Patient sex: M
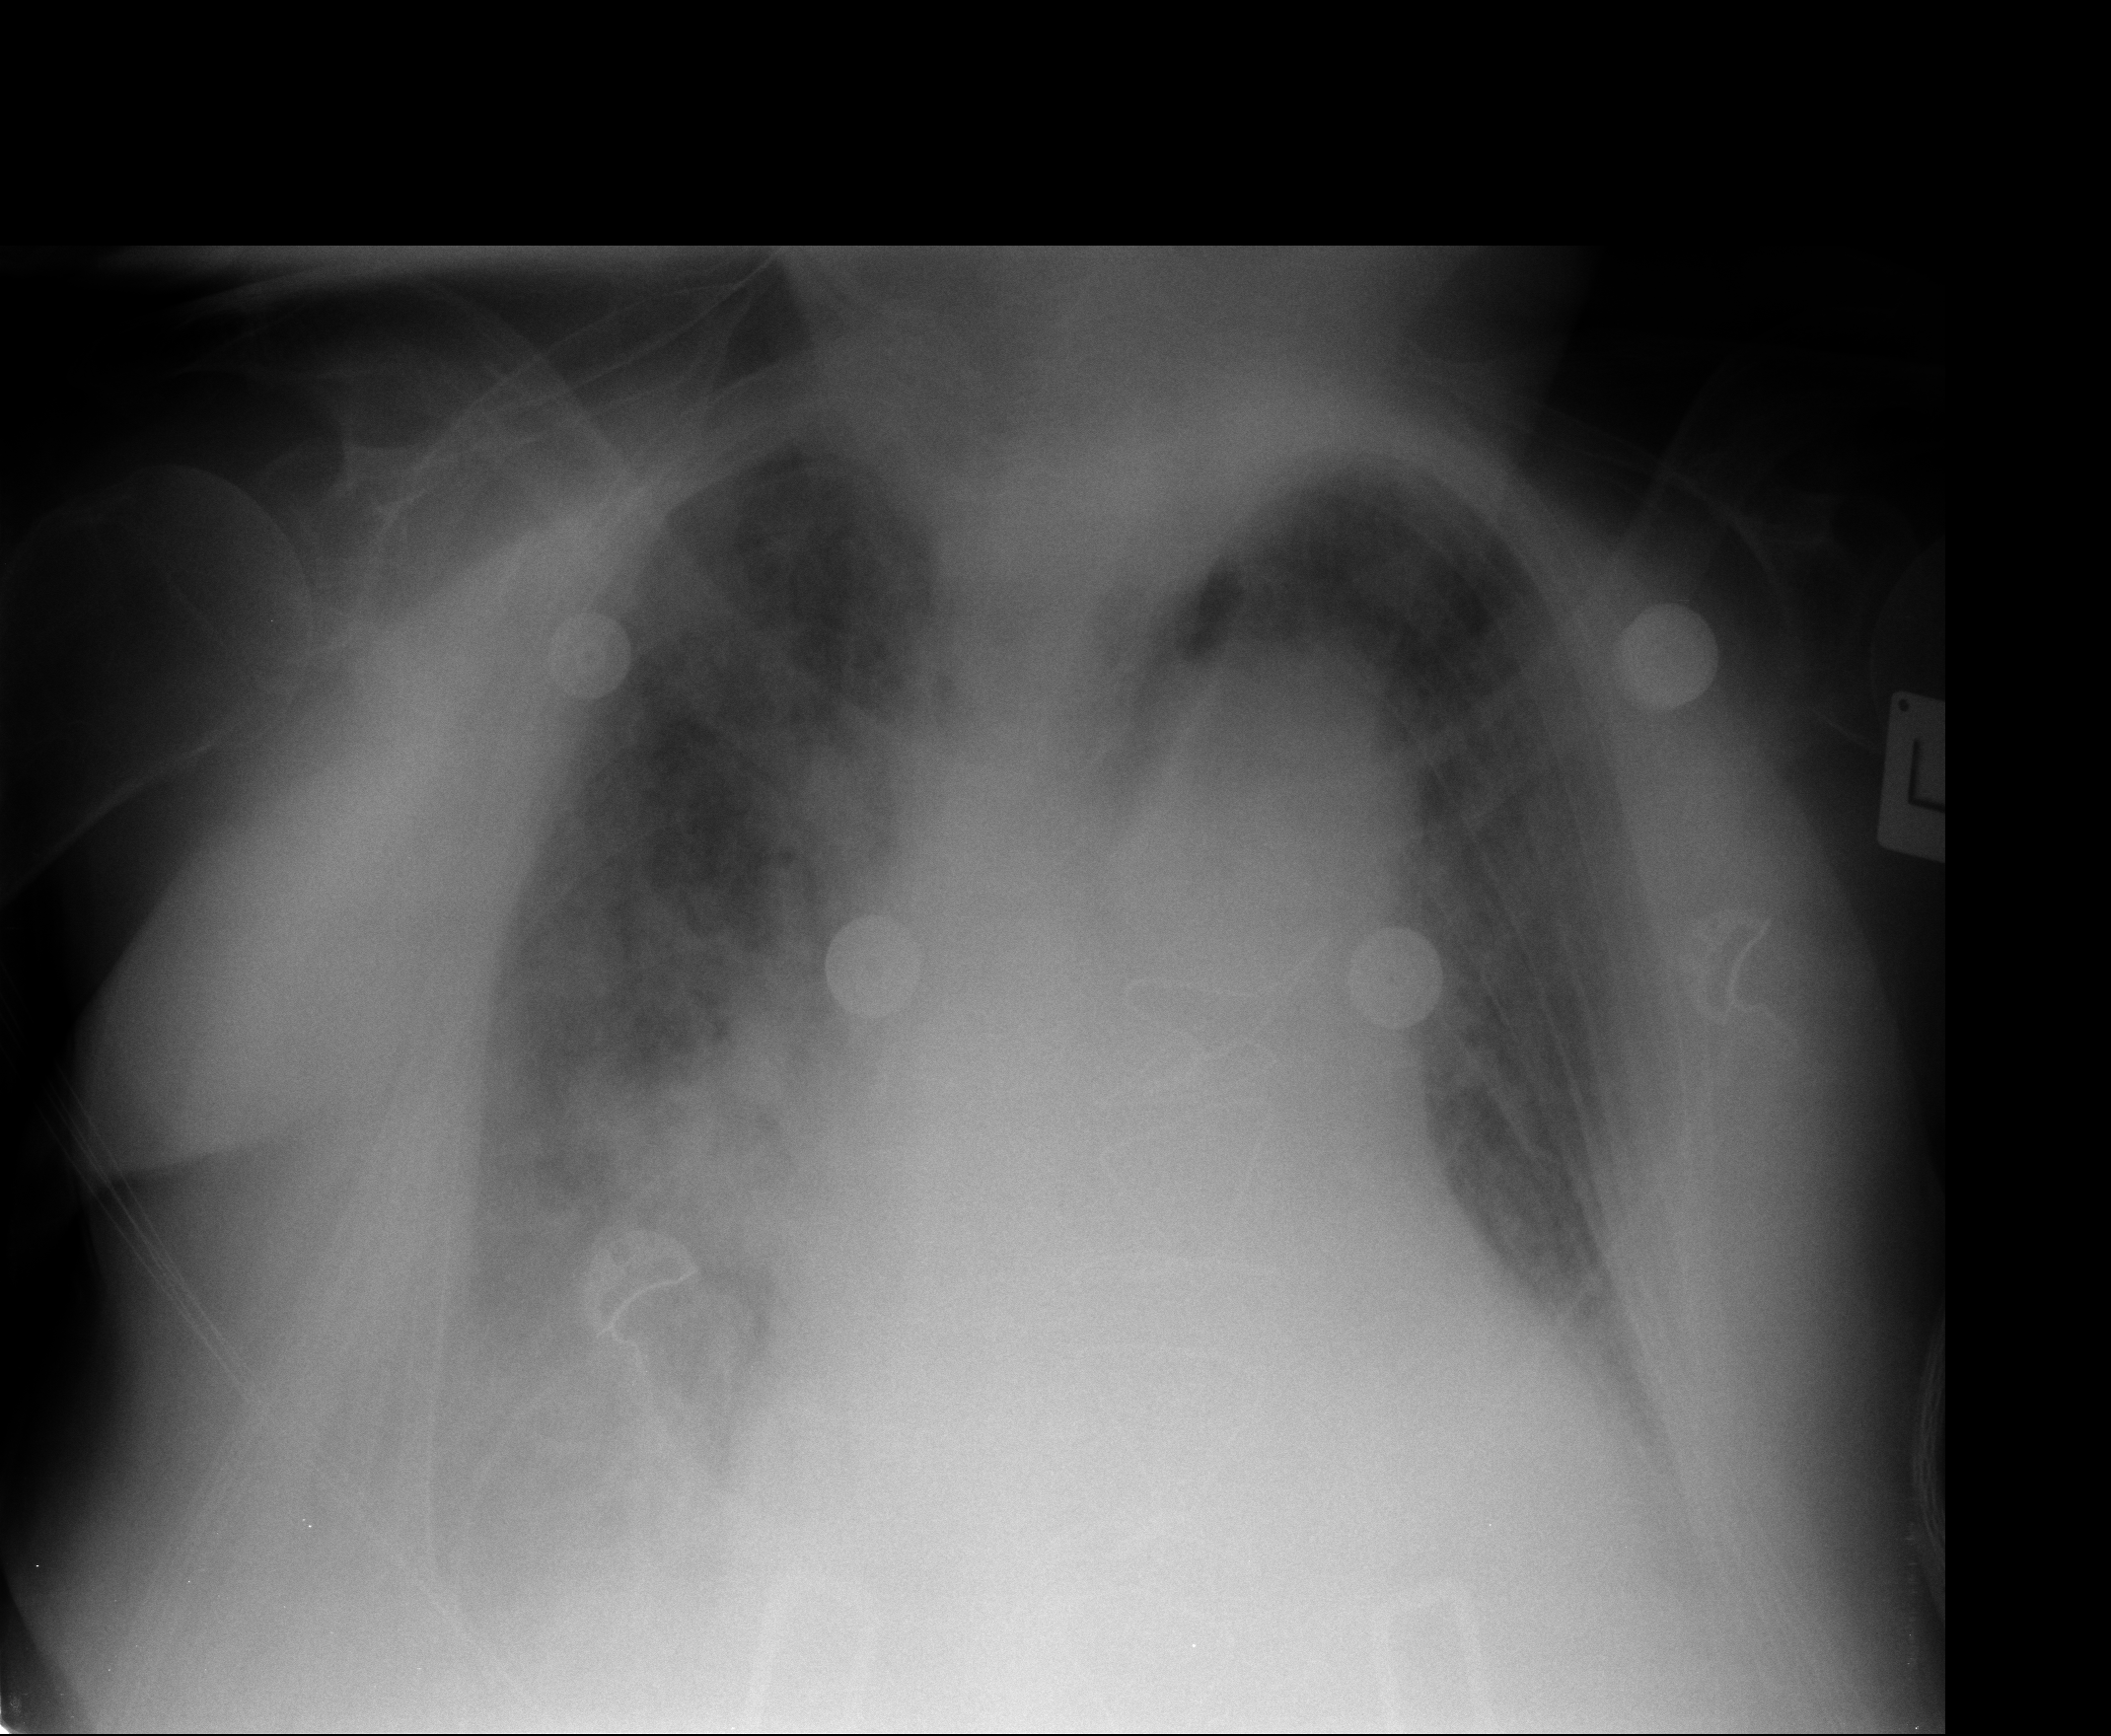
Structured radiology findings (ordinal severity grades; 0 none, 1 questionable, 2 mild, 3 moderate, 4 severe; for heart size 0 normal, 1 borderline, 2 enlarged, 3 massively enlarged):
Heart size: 2
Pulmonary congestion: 3
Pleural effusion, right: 2
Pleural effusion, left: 2
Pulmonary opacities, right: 2
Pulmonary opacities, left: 2
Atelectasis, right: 3
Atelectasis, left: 2